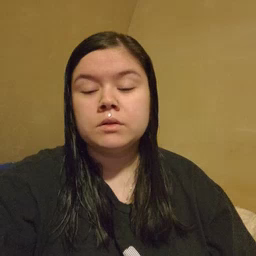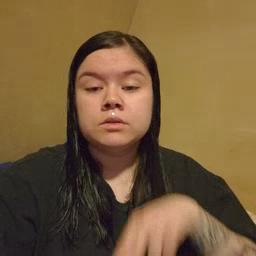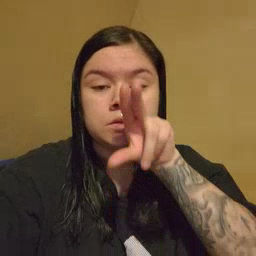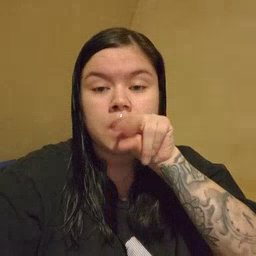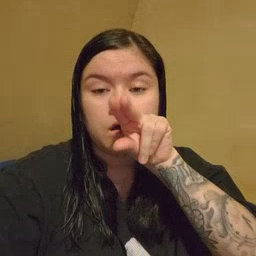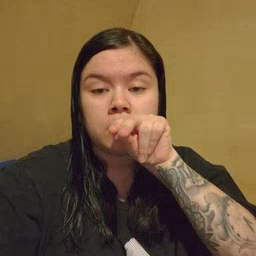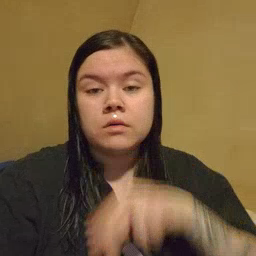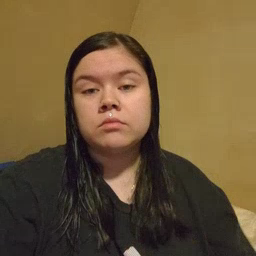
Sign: duck